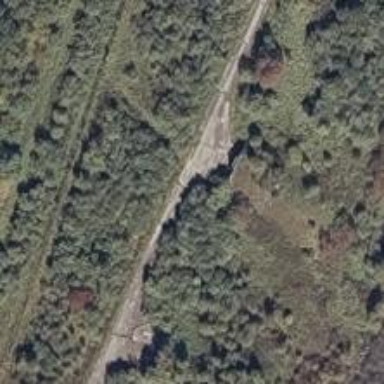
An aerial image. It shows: Military bunker.